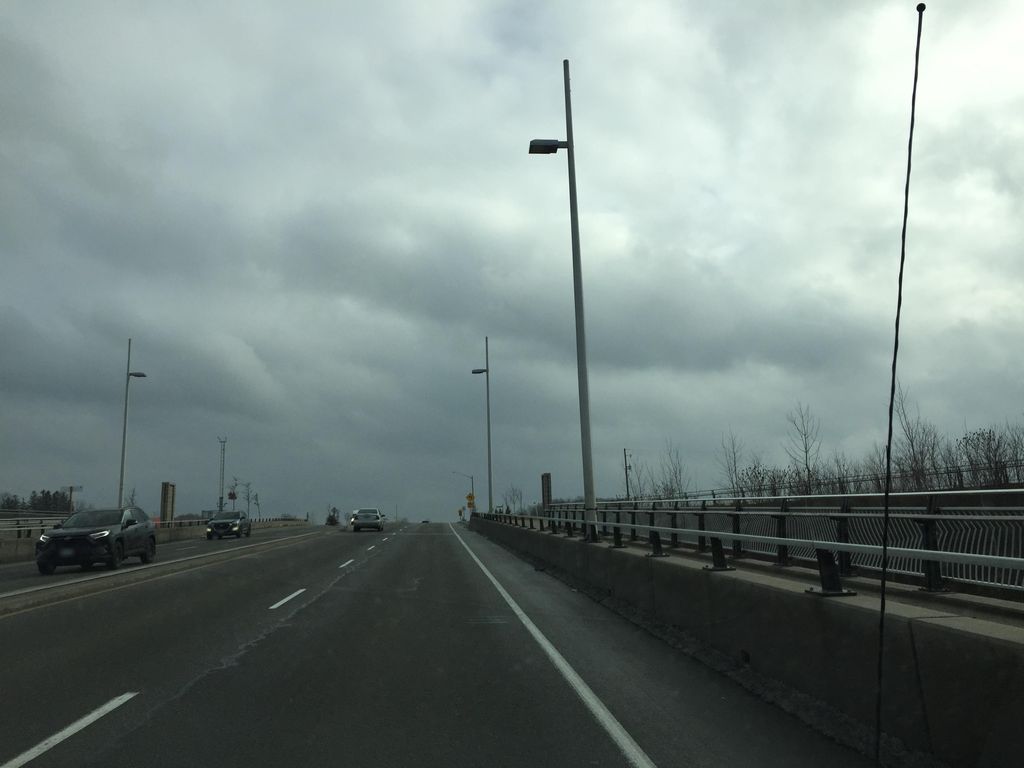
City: kitchener-waterloo